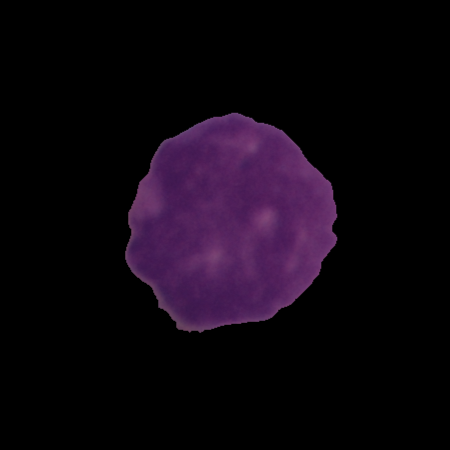
Label: cancer